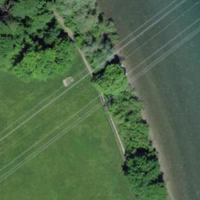
EUNIS habitat code: 15
Species observed at this site:
Iris sibirica